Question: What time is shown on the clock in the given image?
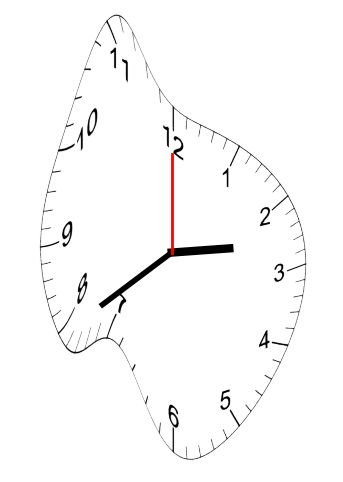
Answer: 02:39:00